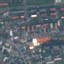
Land use / land cover: Residential